Question: I'm making popup tooltip in NSWindow, like following XCode tooltip

If user press a button, popup is shown. It is easy.
But after that, if user press any button in this window, popup should be hidden.
But if user press button, nswindow's mousedown: isn't be called. so nswindowcontroller can not receive that event.
How can nswindow can detect all event in window's region?
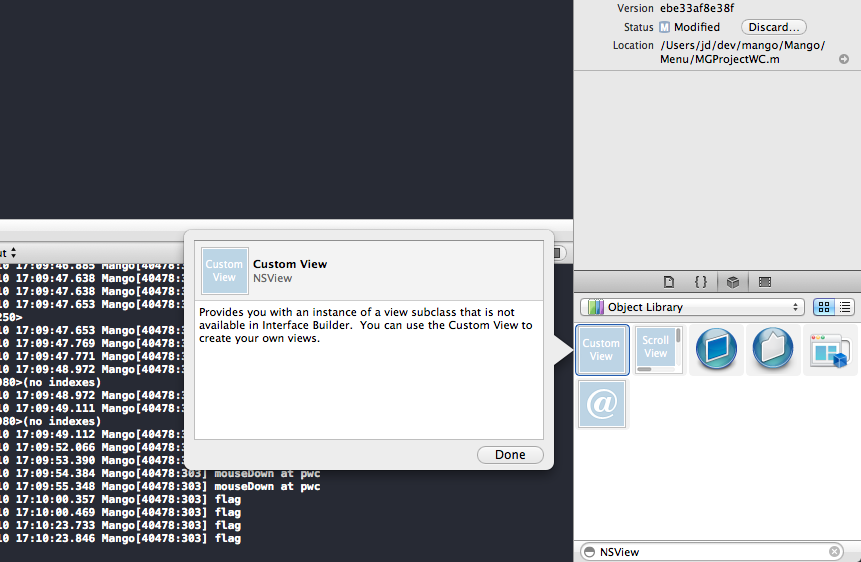
Answer: You can create a contextMenu for small window, that opens on your action.
* in the image, that is a custom view, not a contextMenu.*
'''
- (IBAction)button:(id)sender {
NSRect frame = [(NSButton *)sender frame];
NSPoint menuOrigin = [[(NSButton *)sender superview] convertPoint:NSMakePoint(frame.origin.x+80, frame.origin.y+frame.size.height-10)
toView:nil];
NSEvent *event = [NSEvent mouseEventWithType:NSLeftMouseDown
location:menuOrigin
modifierFlags:NSLeftMouseDownMask // 0x100
timestamp:0.0
windowNumber:[[(NSButton *)sender window] windowNumber]
context:[[(NSButton *)sender window] graphicsContext]
eventNumber:0
clickCount:1
pressure:1];
NSMenu *menu = [[NSMenu alloc] init];
[menu setAutoenablesItems:NO];
[menu insertItemWithTitle:@"Add Favorite"
action:@selector(addFavorite:)
keyEquivalent:@""
atIndex:0];
[menu insertItem:[NSMenuItem separatorItem] atIndex:1];
[menu insertItemWithTitle:@"Manage Favorite"
action:@selector(manageFavorite:)
keyEquivalent:@""
atIndex:2];
[NSMenu popUpContextMenu:menu withEvent:event forView:(NSButton *)sender];
}
-(IBAction)addFavorite:(id)sender{
NSLog(@"add");
}
-(IBAction)manageFavorite:(id)sender{
NSLog(@"mangage");
}
'''